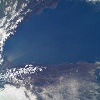
Label: water